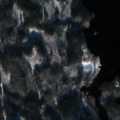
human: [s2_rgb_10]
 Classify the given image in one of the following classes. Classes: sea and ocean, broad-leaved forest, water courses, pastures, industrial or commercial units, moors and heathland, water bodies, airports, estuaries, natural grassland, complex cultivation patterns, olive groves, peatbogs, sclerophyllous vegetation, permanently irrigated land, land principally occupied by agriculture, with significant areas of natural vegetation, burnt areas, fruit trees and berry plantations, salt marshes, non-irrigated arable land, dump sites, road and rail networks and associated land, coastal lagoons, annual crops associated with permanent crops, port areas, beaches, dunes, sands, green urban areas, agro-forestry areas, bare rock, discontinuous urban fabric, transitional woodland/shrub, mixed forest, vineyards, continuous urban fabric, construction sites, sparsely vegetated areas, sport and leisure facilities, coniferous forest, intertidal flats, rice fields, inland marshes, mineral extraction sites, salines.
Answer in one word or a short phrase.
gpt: mixed forest, transitional woodland/shrub, water bodies